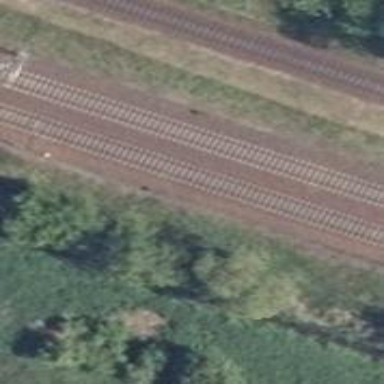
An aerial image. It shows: Railway signal.